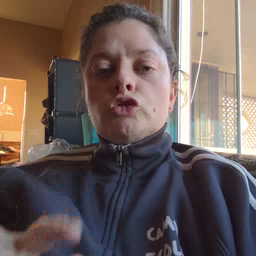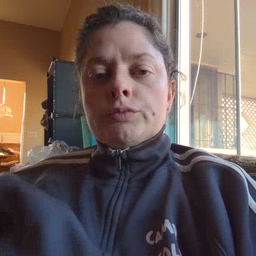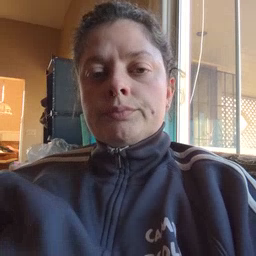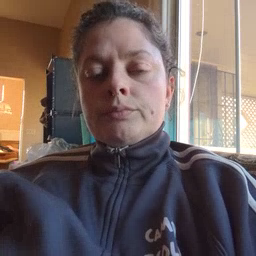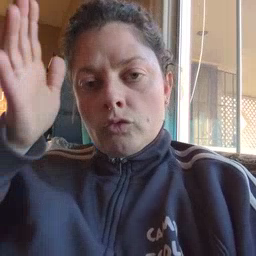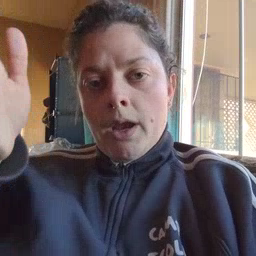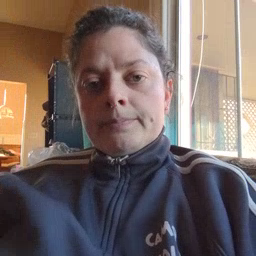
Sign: grandpa